You are looking at a signal-to-image encoding: consecutive vibration samples arranged as the rows of a grayscale square. Classify the bearing condition as one of: normal, inner_race, outer_race, ball.
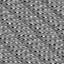
Answer: outer_race